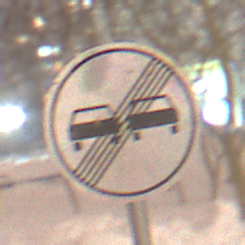
Verkehrszeichen: EndeUeberholverbot
Umgebung: Outdoor, Urban
Tageszeit: Night
Wetter: Overcast
Licht: Artificial
Jahreszeit: Winter
Kontrast: MediumContrast